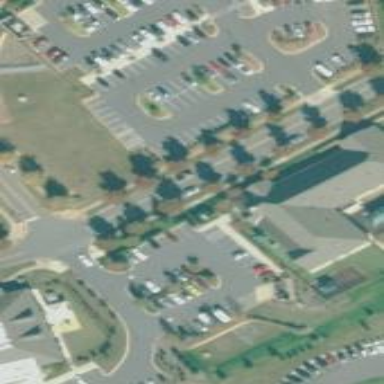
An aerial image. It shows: Kindergarten building.